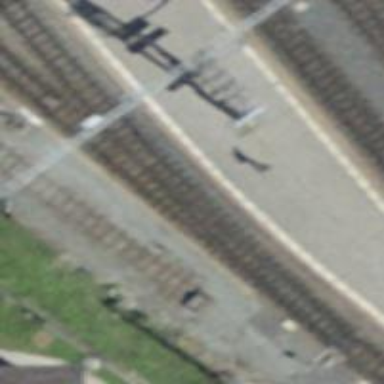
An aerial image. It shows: Narrow gauge railway with electrified contact lines.